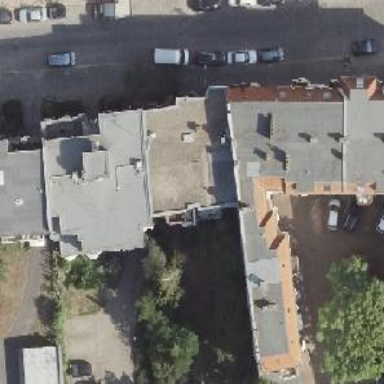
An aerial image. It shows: Flat-roofed building with tar paper covering.